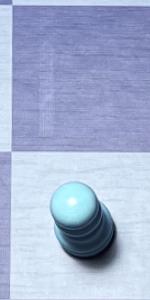
Label: Pawn_White